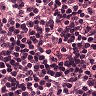
Metastatic tissue present: no